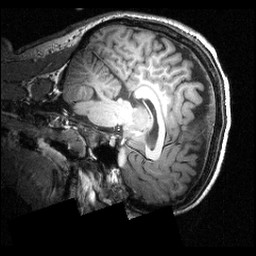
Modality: T1w
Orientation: sagittal
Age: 24
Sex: male
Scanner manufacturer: siemens
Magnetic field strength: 3.951 T
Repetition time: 1.5 s
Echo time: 0.00335 s